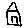
Label: house